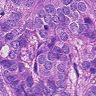
Metastatic tissue present: yes